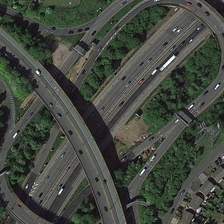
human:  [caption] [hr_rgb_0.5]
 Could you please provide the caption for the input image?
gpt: there are many grey roofed houses near the overpass .

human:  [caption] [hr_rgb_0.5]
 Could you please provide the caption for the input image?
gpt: there are many cars on the overpass .

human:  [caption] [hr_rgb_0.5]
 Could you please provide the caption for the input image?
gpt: there are many grey roofed houses near the overpass .

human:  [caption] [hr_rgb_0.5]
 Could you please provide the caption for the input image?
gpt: there are many cars on the overpass .

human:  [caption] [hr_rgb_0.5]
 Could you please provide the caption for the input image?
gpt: there are many grey roofed houses near the overpass .